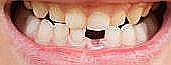
Condition: hypodontia